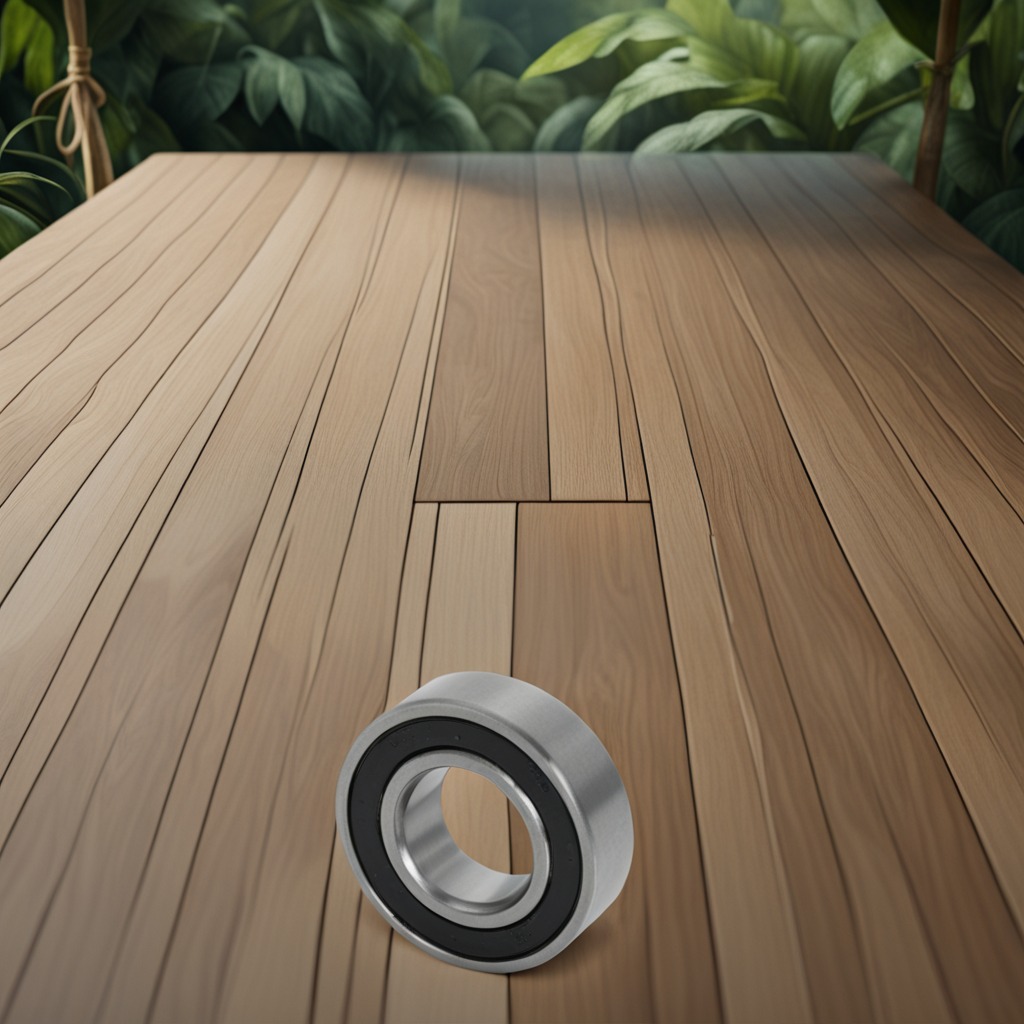
A metal ball bearing is lying on a wooden table inside a jungle field workshop tent.